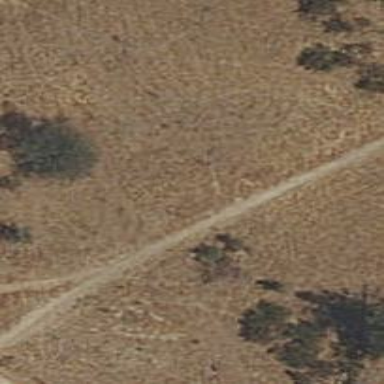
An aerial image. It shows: Dirt path.